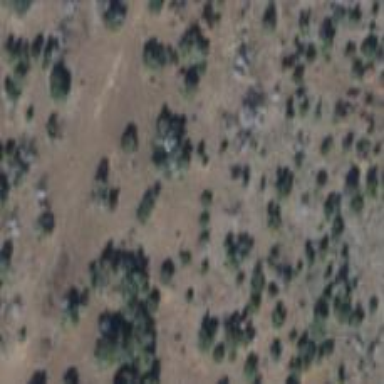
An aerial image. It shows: Patch of scrub vegetation.